Interaction volume radius: 10 \u00c5
Interaction volume height: 35 \u00c5
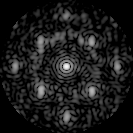
Disorder parameter: 0.4226